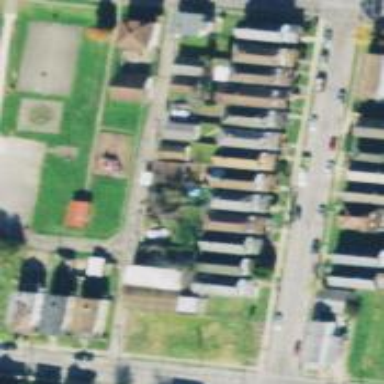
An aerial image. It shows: Alley classified as service road.